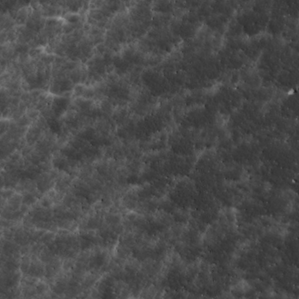
Label: non_frost